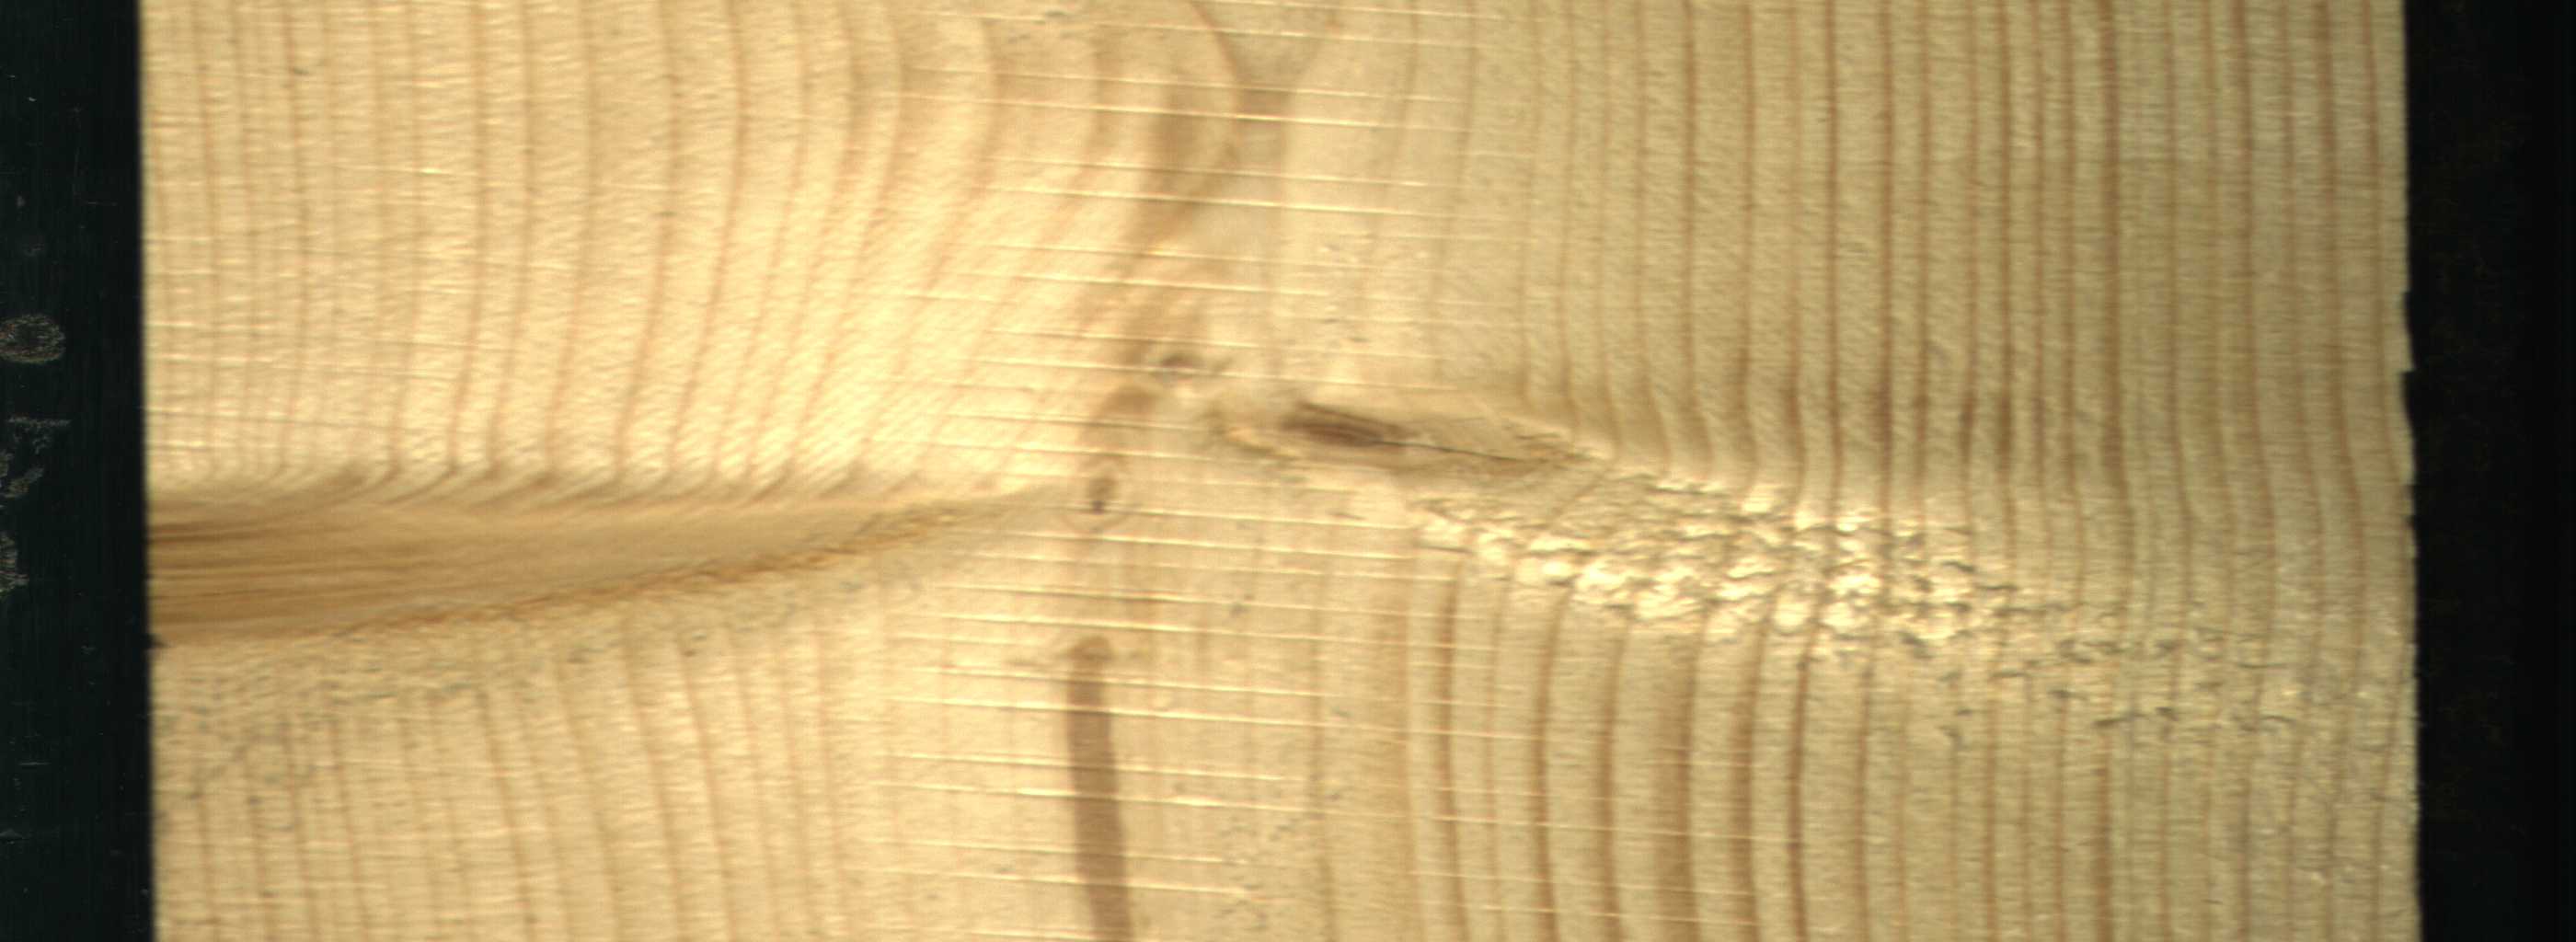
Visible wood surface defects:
Quartzity
Live_Knot
Live_Knot
Live_Knot